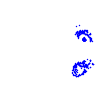
Particle: kaon